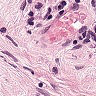
Metastatic tissue present: no